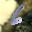
Label: 6